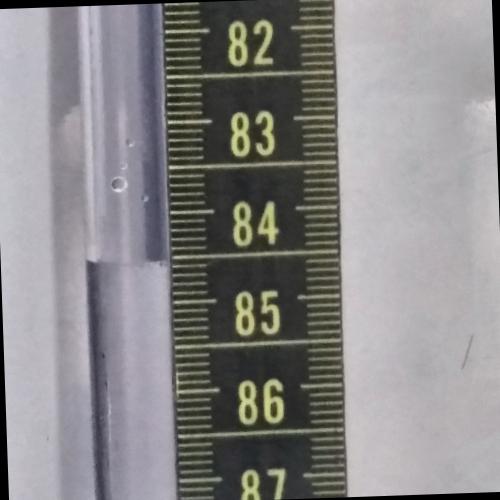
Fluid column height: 84.5 cm